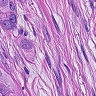
Metastatic tissue present: yes